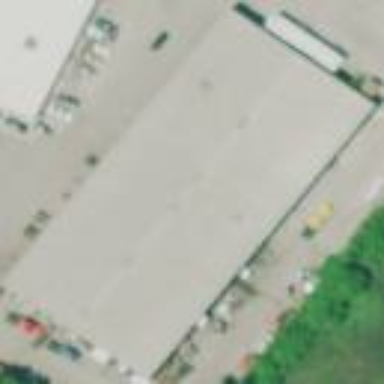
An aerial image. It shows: Shed.